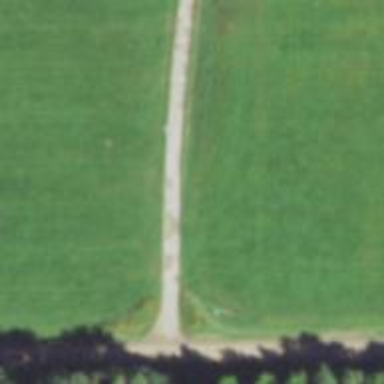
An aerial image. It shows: Driveway leading to service road.